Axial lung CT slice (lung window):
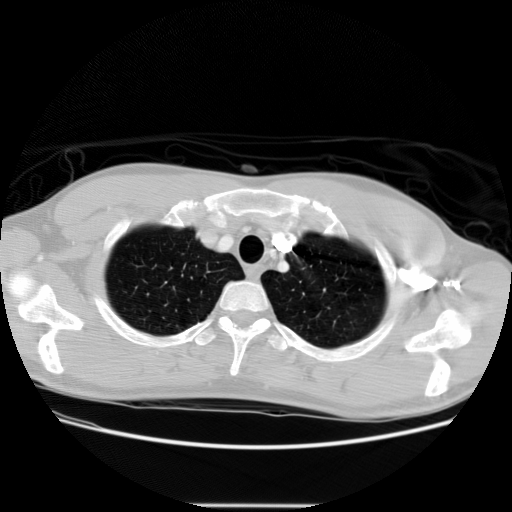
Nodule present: no